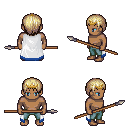
a pixel art fantasy rpg character, male body template, human, dark skin, white trimmed cape, teal pants, white blonde plain hairstyle, gold tiara, spear, four views (front, back, left, right), 2x2 character sprite sheet, small pixel art, hard edges, no anti-aliasing